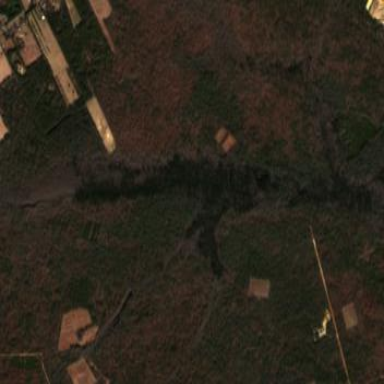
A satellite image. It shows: Swamp in wetland area.